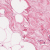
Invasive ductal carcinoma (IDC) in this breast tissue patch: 0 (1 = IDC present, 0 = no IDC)